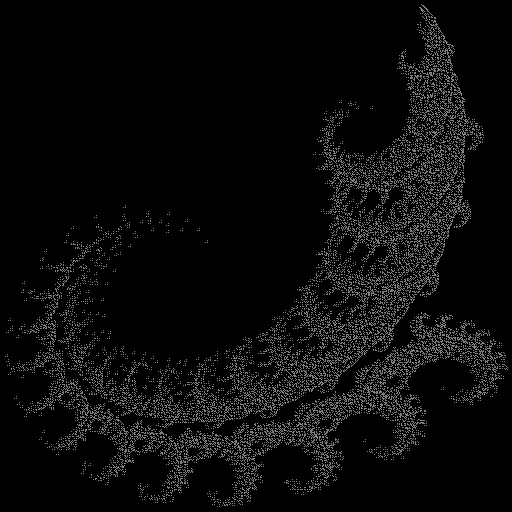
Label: coral